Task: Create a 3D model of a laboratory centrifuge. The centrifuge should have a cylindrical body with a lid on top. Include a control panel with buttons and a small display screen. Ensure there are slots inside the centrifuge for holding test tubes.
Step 502:
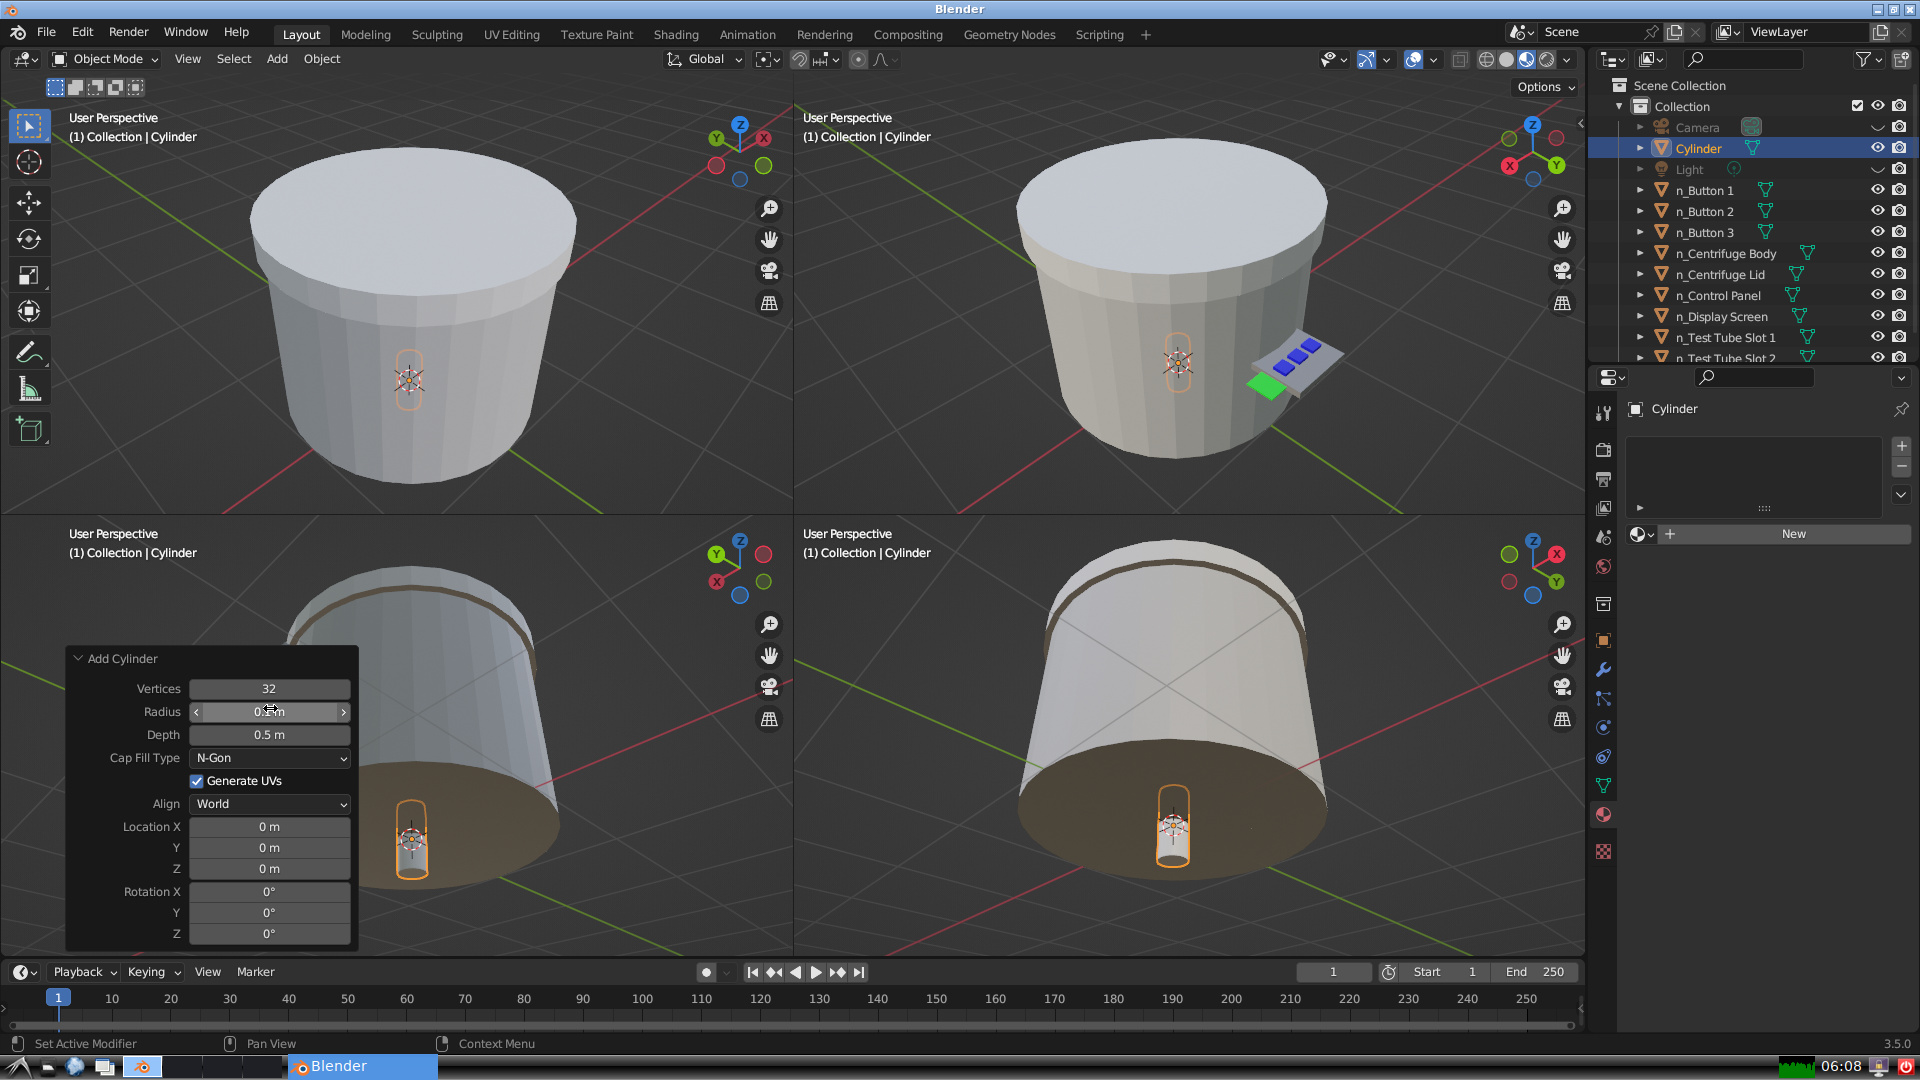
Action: click: no